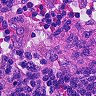
Metastatic tissue present: no